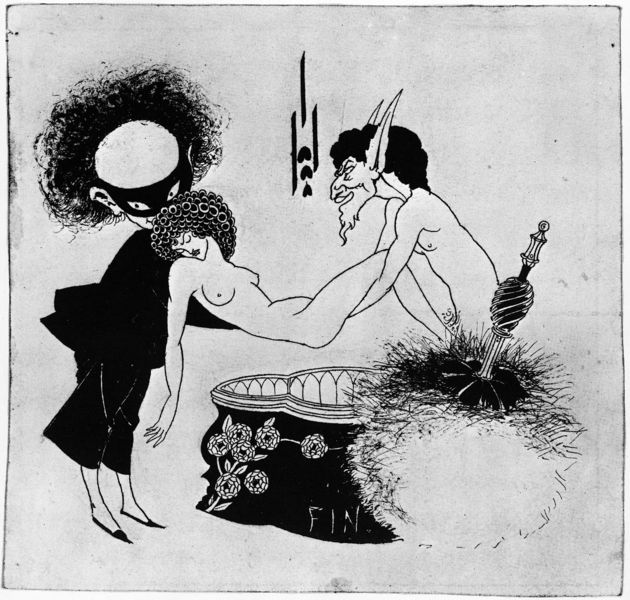
Titel: Salome, Die Beerdigung von Salome (cul-de-lampe)
Künstler: Aubrey Beardsley
Institution: Massachuttes, Grenville L. Winthrop Bequest, Fogg Art Museum, Harvard University
Schlagwörter: nackt, weiß, baden, blumen, brust, busen, frau, schwarz, zeichnung, dame, rosen, ornament, bart, arm, arme, mord, tod, tot, tragen, locken, ohren, beine, fell, brüste, schlafen, sword, white, black, female, gray, hair, klimt, woman, glatze, flowers, wedel, nackte, ziegenbart, tusche, hängen, maske, druck, jungfrau, schwarz-weiß, radierung, schwert, allegorie, dämon, china, badewanne, herzen, sarg, christus, hölle, teufel, hell, man, nude, hörner, drawing, sünde, cartoon, beard, devil, ziegenbock, curls, zepter, arms, ink, ears, shoes, legs, breasts, titten, asleep, horns, mask, fin, pointy, danger, grave, cinesisch, powder puff, heart, sexuality, wehrlos, casket, end, diabolo, demon, satan, 20th century, beardsley, bandit, outlines, sin, perfume, catwoman, rosren, hearts, caraciture, devile, aubrey, subrey, comix, unsafe